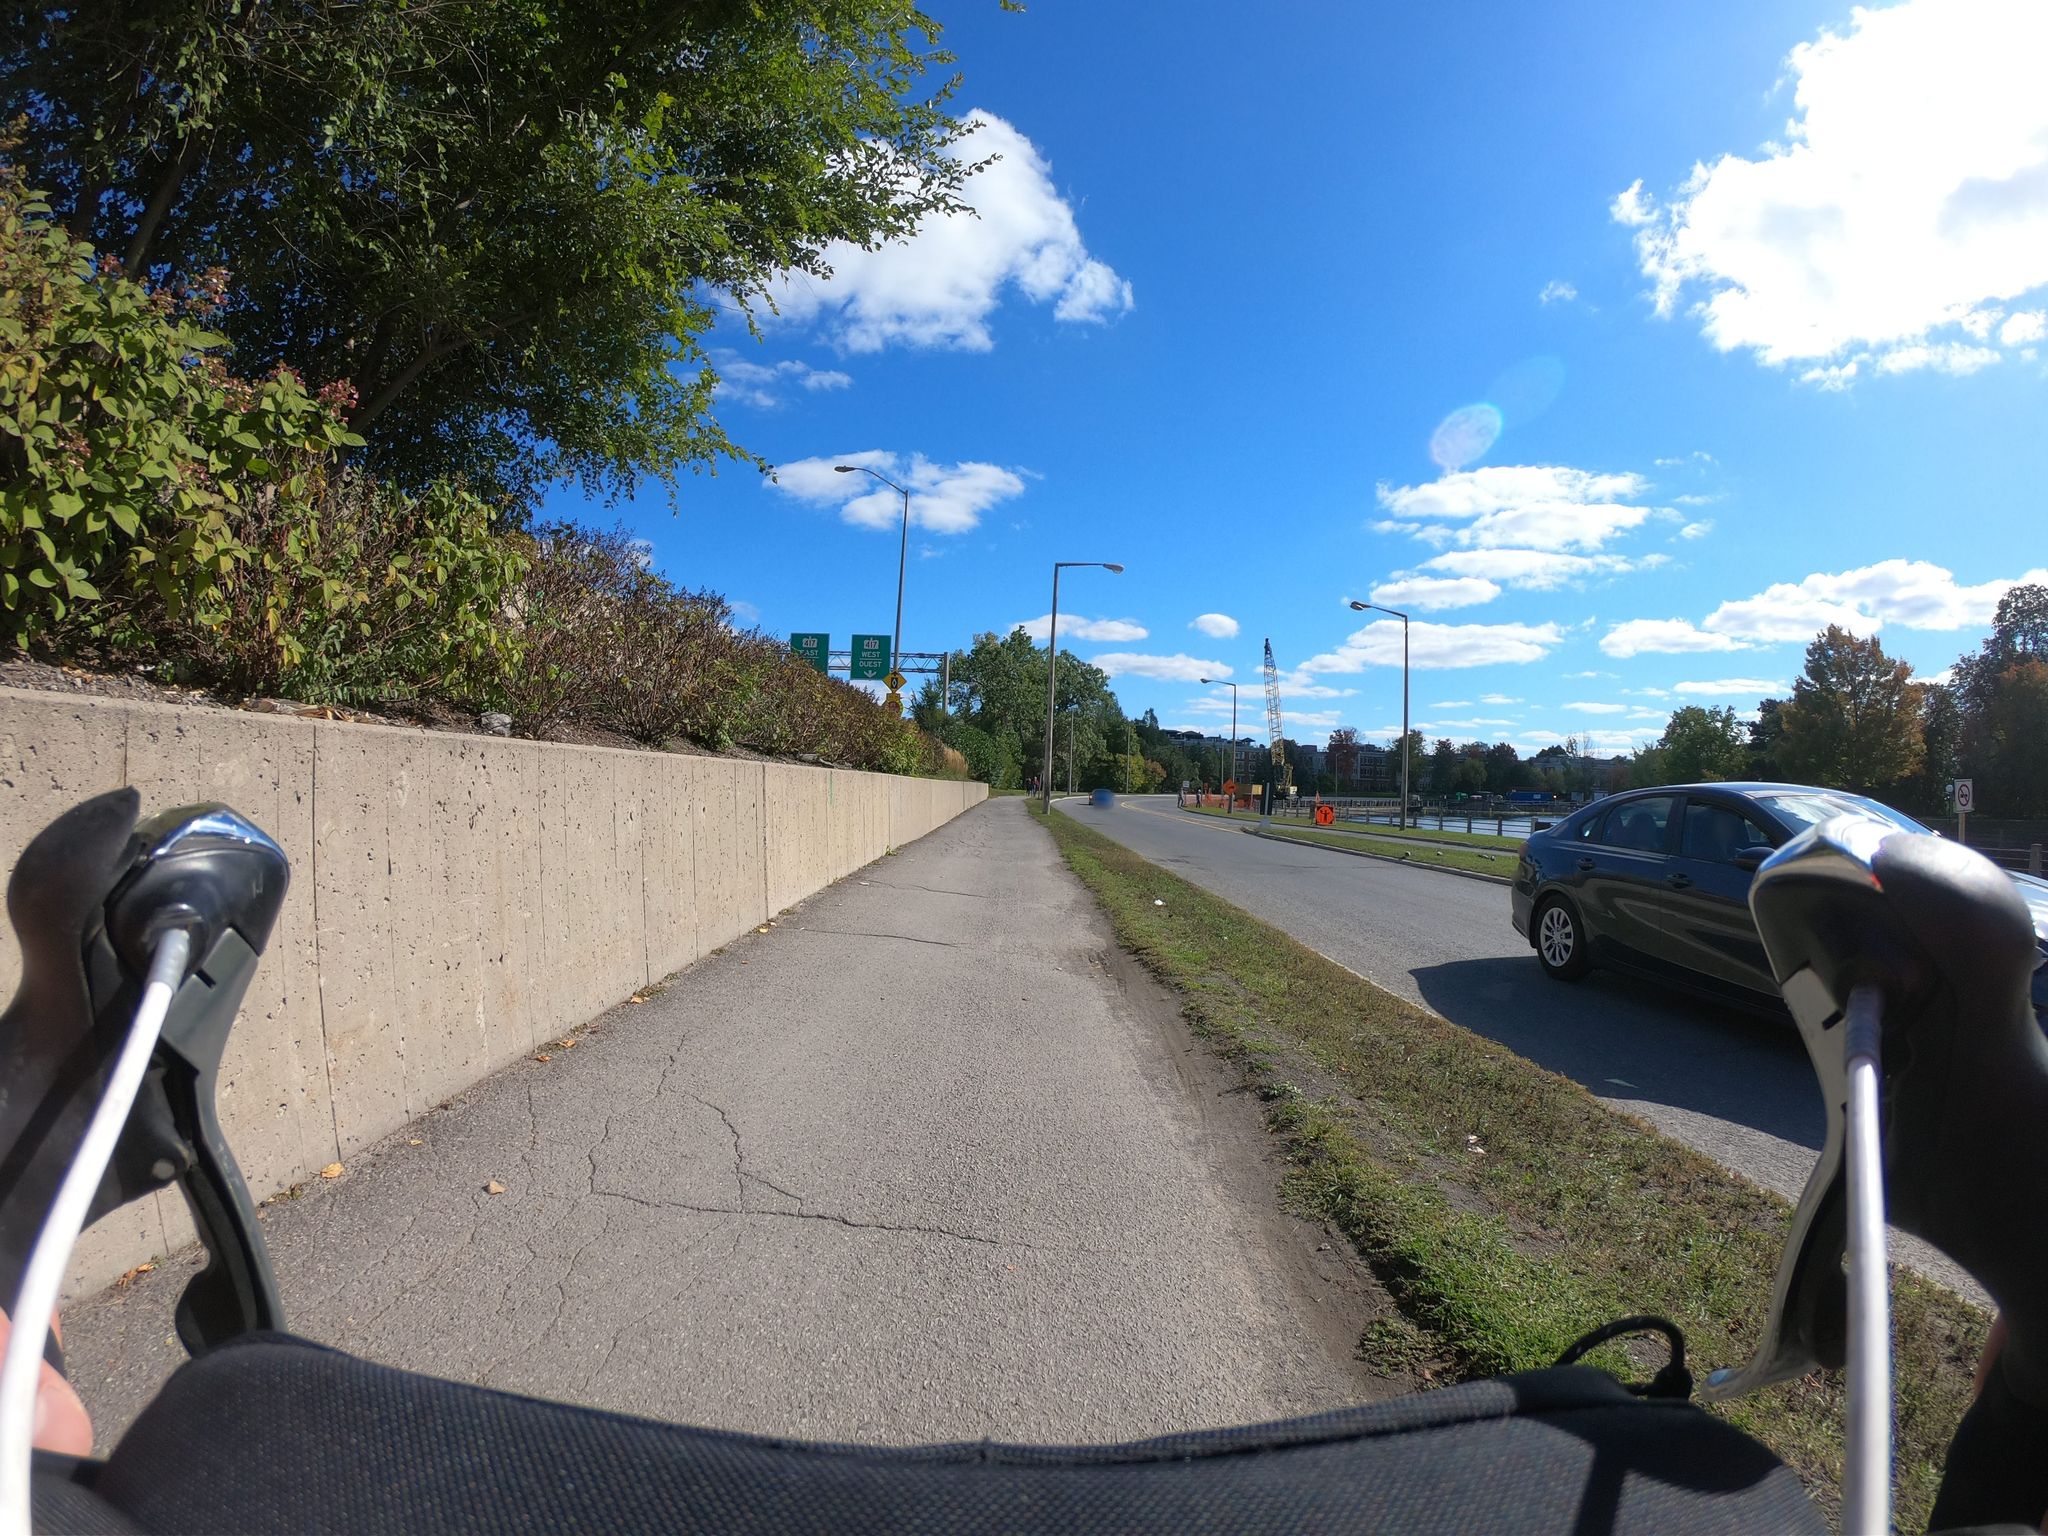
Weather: clear
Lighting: day
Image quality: good
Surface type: cycling surface
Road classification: path
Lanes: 1
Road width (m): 2
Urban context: urban centre
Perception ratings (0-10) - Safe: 4.87, Lively: 2.43, Beautiful: 7.25, Boring: 1.92, Depressing: 4.57, Wealthy: 3.6